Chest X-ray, PA view. Patient: 44 years old, sex M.
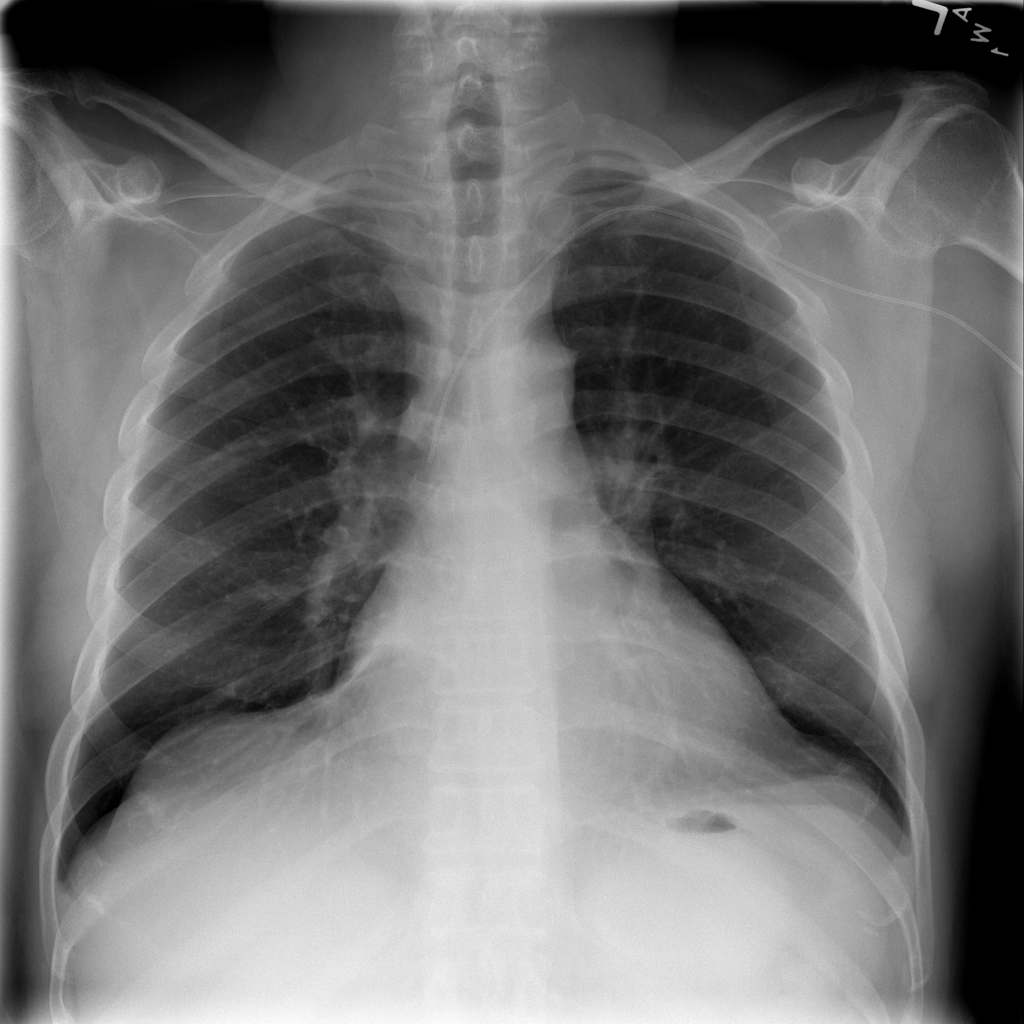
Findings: Infiltration